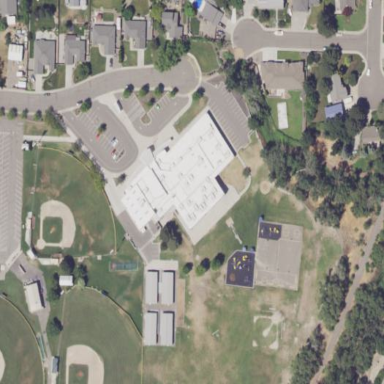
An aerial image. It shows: School building.